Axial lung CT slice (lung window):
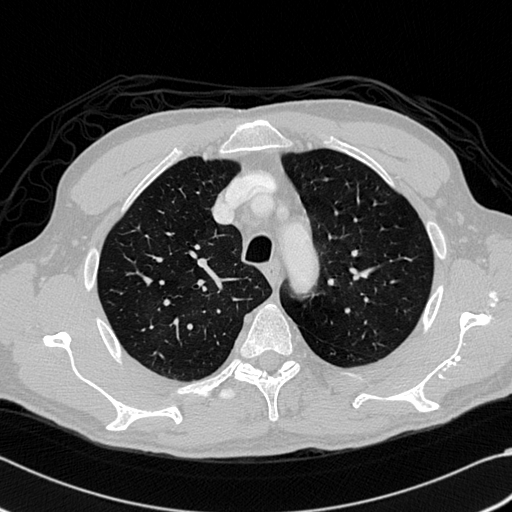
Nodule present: no